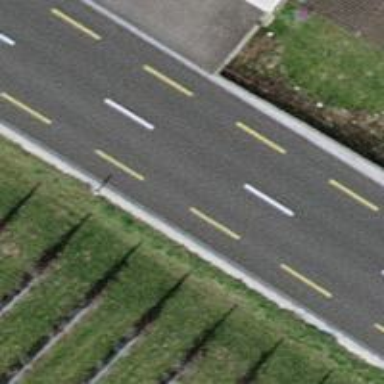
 featuring soft lane designated for cyclists."